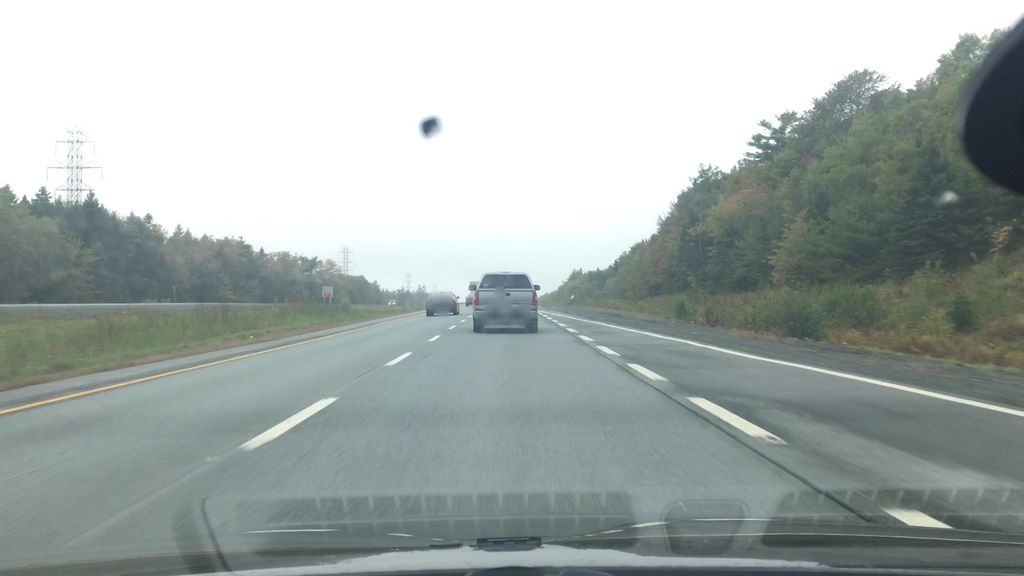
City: halifax